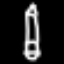
Label: pencil